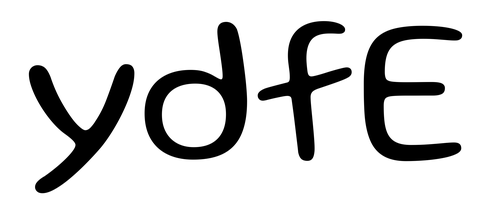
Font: Gluten_Light